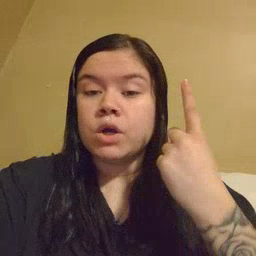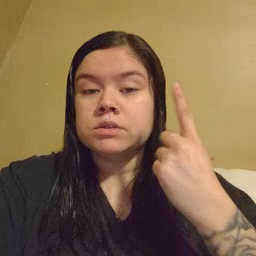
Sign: first